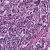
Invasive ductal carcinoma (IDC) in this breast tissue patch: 1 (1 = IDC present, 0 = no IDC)